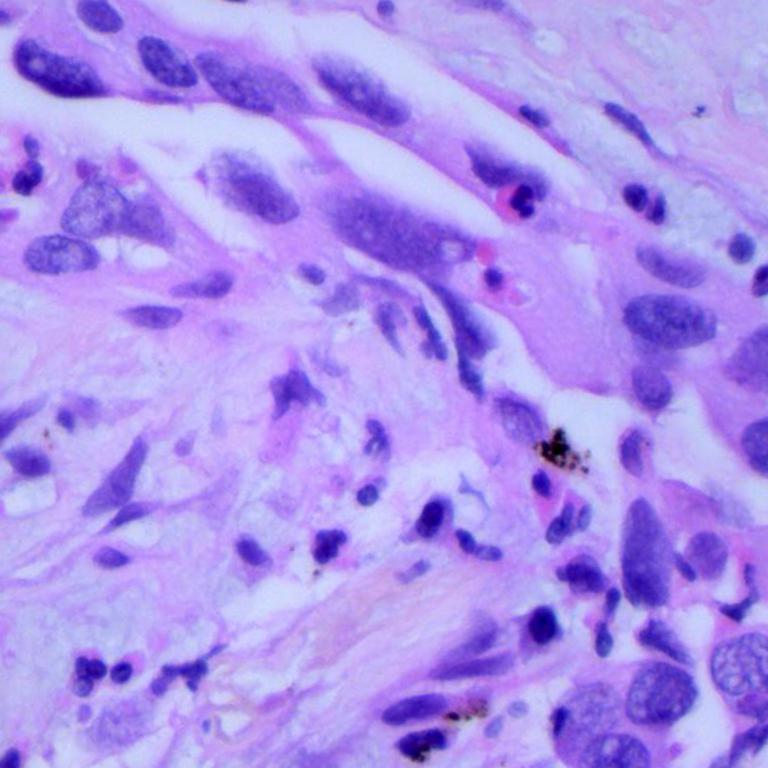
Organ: lung
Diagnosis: adenocarcinomas